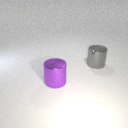
large gray metal cylinder to the right of large purple metal cylinder